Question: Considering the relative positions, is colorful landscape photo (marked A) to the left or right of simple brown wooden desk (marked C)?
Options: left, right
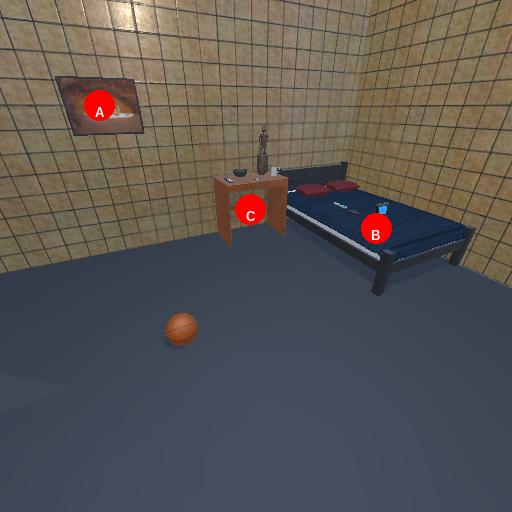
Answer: left